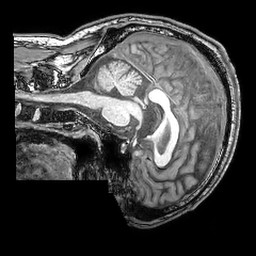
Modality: T1w
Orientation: sagittal
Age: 36
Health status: ill
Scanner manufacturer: philips
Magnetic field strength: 3 T
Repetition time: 0.007 s
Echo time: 0.0035 s